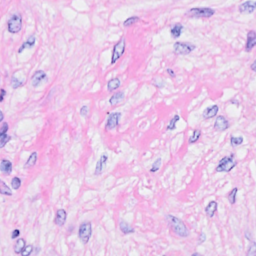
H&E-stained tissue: Breast